Question: Using <URL>, I can check if it is decimal or not
'''
^\d*\.?\d*$
'''
But what I want to control is total length of those digit.
'''
(^\d*\.?\d*$){1,10}
'''
But I still cannot control it.
After 2 days later, my final <URL> is
'''
(?=^\d*\.?\d*$)^.{1,10}$
'''

<URL>
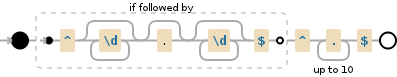
Answer: Here's a solution:
'''
^(?!.{10})\d*\.?\d*$
'''
This will check the whole number isn't more than 10 characters.
If you want to check the whole number isn't more than 10 (not counting the dot), you may use
'''
^((?!.{11})\d*\.\d*|(?!.{10})\d*)$
'''